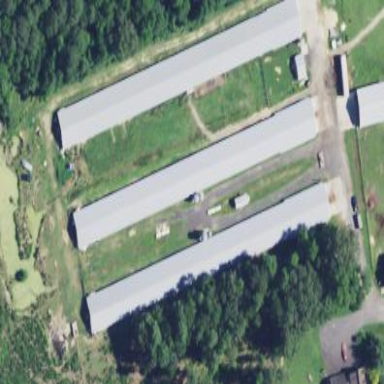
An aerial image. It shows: Farm auxiliary building.